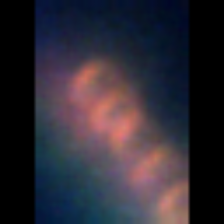
Taxon: Diatom_aggregate
Group: Diatoms